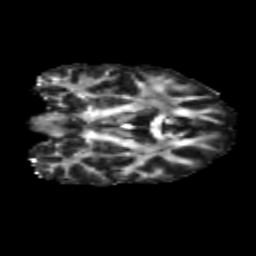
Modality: FA
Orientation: coronal
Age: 35
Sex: female
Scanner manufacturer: siemens
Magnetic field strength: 3 T
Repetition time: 1.8 s
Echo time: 0.07 s